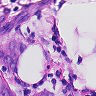
Metastatic tissue present: yes